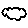
Label: cloud